Question: I have installed pricing table plugin in my web page. It works fine. But I have faced the height issue problem. Please see the screenshot image. Th detail content is very long compared to others. So other sections were misaligned. All the sections are collapsed. Please help me. Thanks.

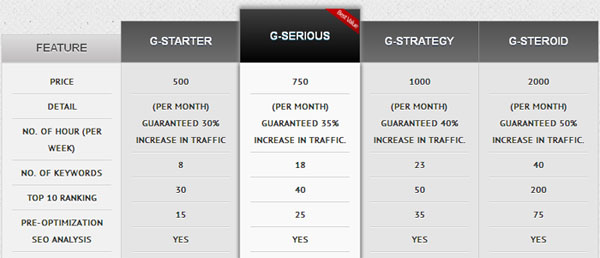
Answer: This jQuery will get the max height of each li row and set the height to be the same on every li on each row:
'''
Array.max = function( array ){
return Math.max.apply( Math, array );
};
for (i = 0; i < $("ul li").length; i++) {
//updated as per Sime Vidas comment.
var heights= $("ul li:nth-child(" + (i) + ")").map(function() {
return $(this).height();
}).get();
var maxHeight = Array.max(heights);
$("ul li:nth-child(" + (i) + ")").css("height", maxHeight);
}
'''
Here is an update to your Fiddle: <URL>
Hope it helps.